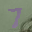
Label: 7